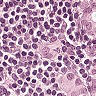
Metastatic tissue present: yes